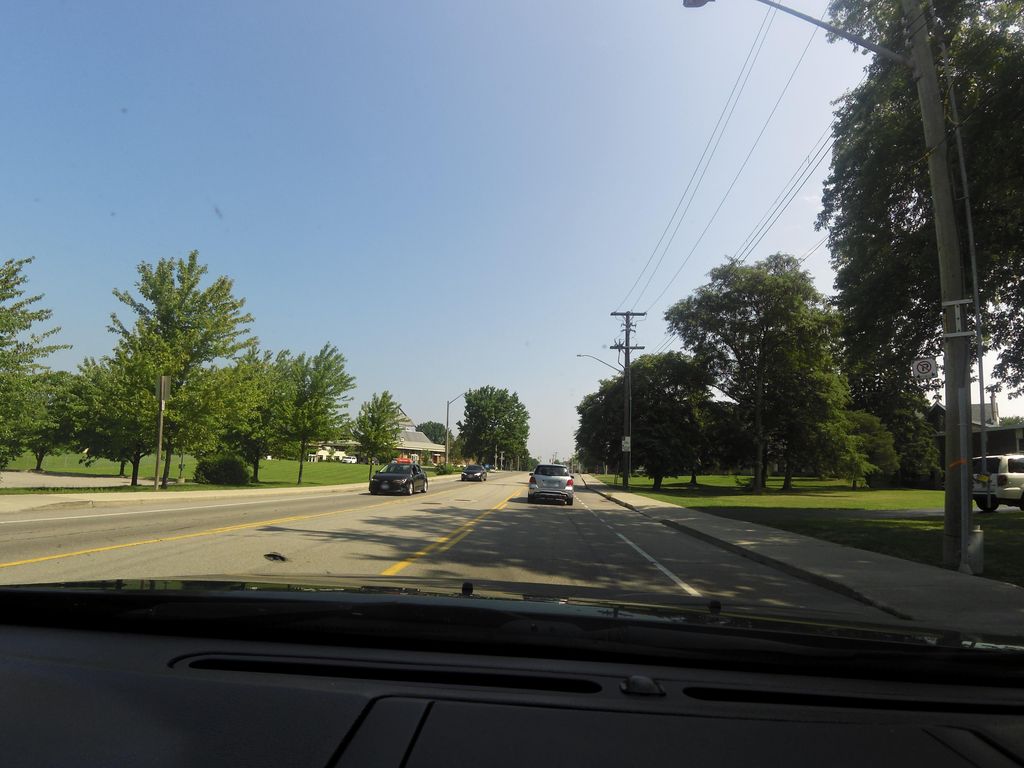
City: hamilton